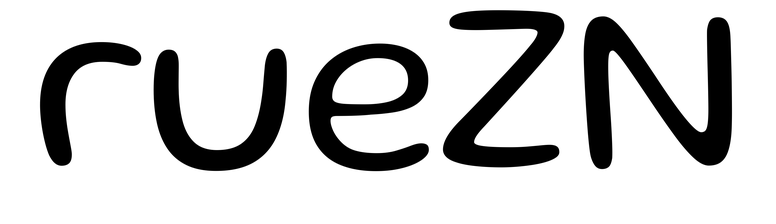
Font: Gluten_Light